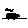
Label: car